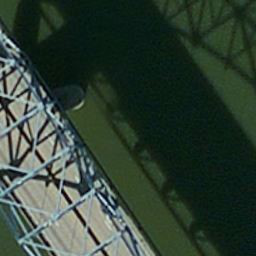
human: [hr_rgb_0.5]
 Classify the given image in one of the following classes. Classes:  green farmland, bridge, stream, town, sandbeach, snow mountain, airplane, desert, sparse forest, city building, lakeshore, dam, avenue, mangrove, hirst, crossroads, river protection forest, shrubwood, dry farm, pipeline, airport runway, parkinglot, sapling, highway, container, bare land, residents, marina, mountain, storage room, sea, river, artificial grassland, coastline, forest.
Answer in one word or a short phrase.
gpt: bridge